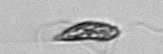
Label: Euglena